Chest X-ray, AP view. Patient: 43 years old, sex M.
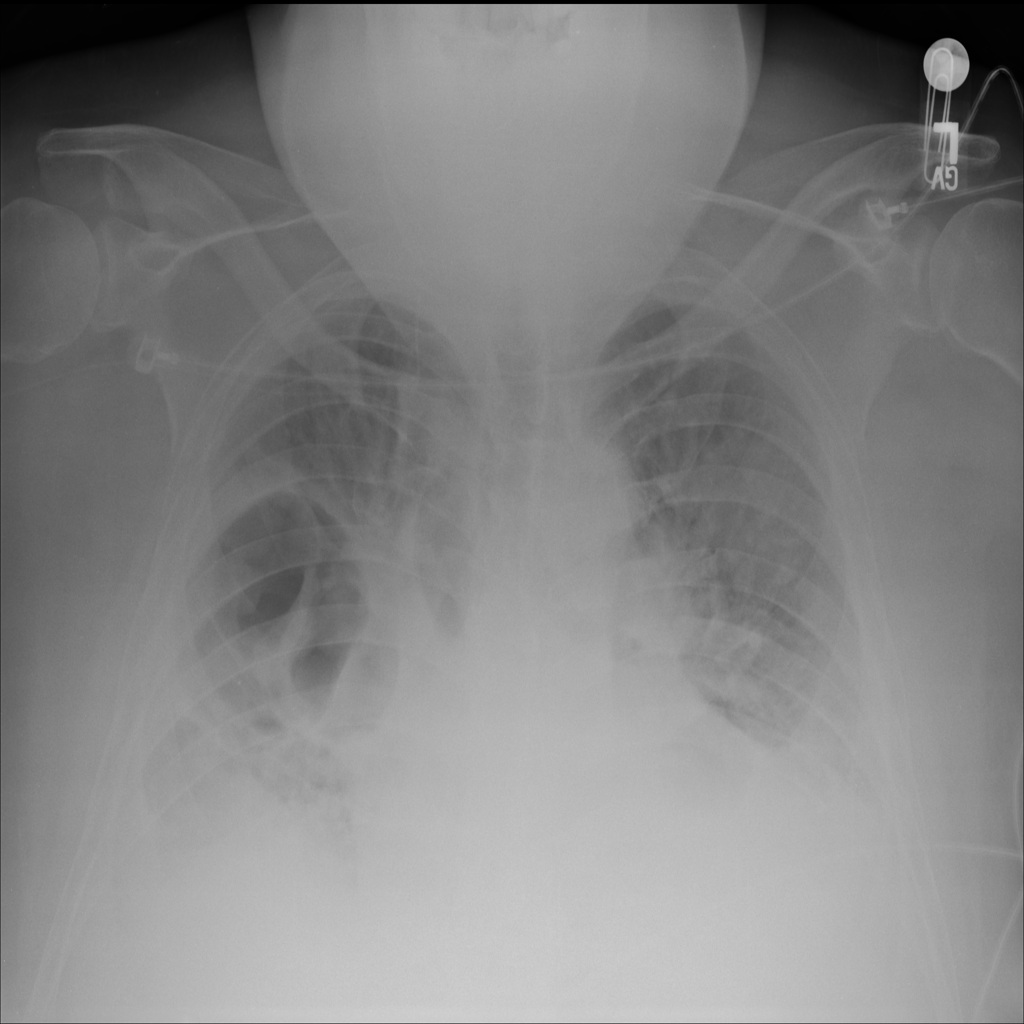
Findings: Atelectasis, Infiltration